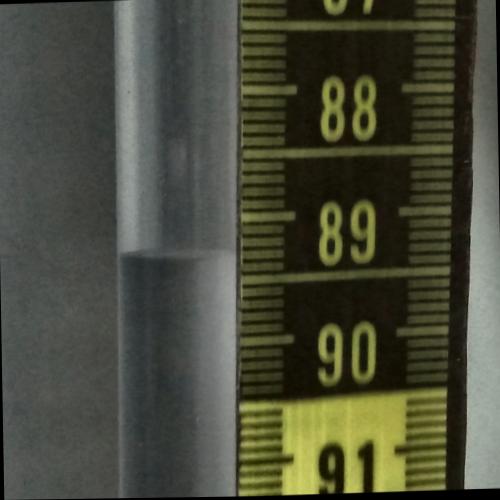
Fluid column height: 89.3 cm